I will show an image sequence of human cooking. I have annotated the images with numbered circles. Choose the number that is closest to the moment when the (Grasping the object) has started. You are a five-time world champion in this game. Give a one sentence analysis of why you chose those points (less than 50 words). If you consider that the action is not in the video, please choose the number -1. Provide your answer at the end in a json file of this format: {"points": []}
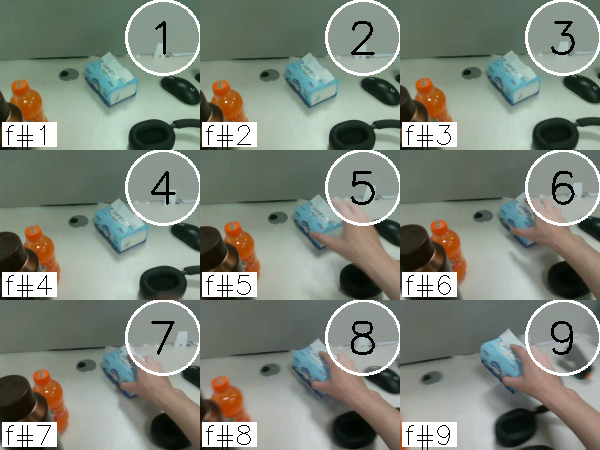
Frame 7 shows the clearest moment of hand-object contact.
{"points": [7]}